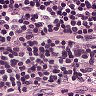
Metastatic tissue present: no